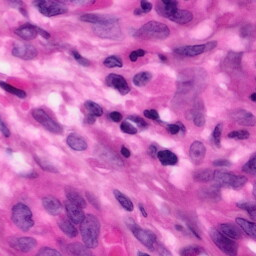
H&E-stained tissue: Pancreatic